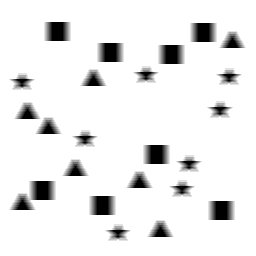
Squares: 8
Triangles: 8
Stars: 8
Total shapes: 24